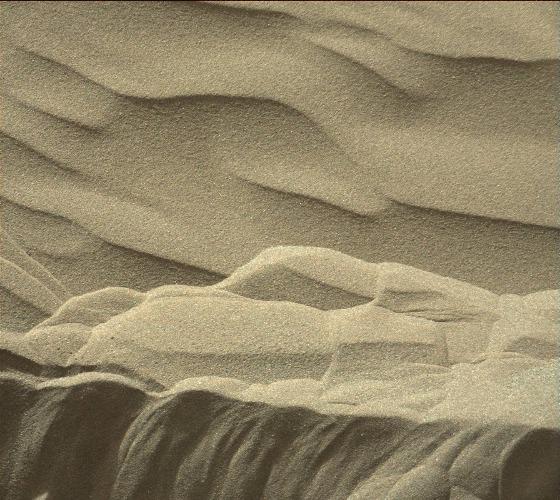
Terrain classes present: Gravel / Sand / Soil, Shadow